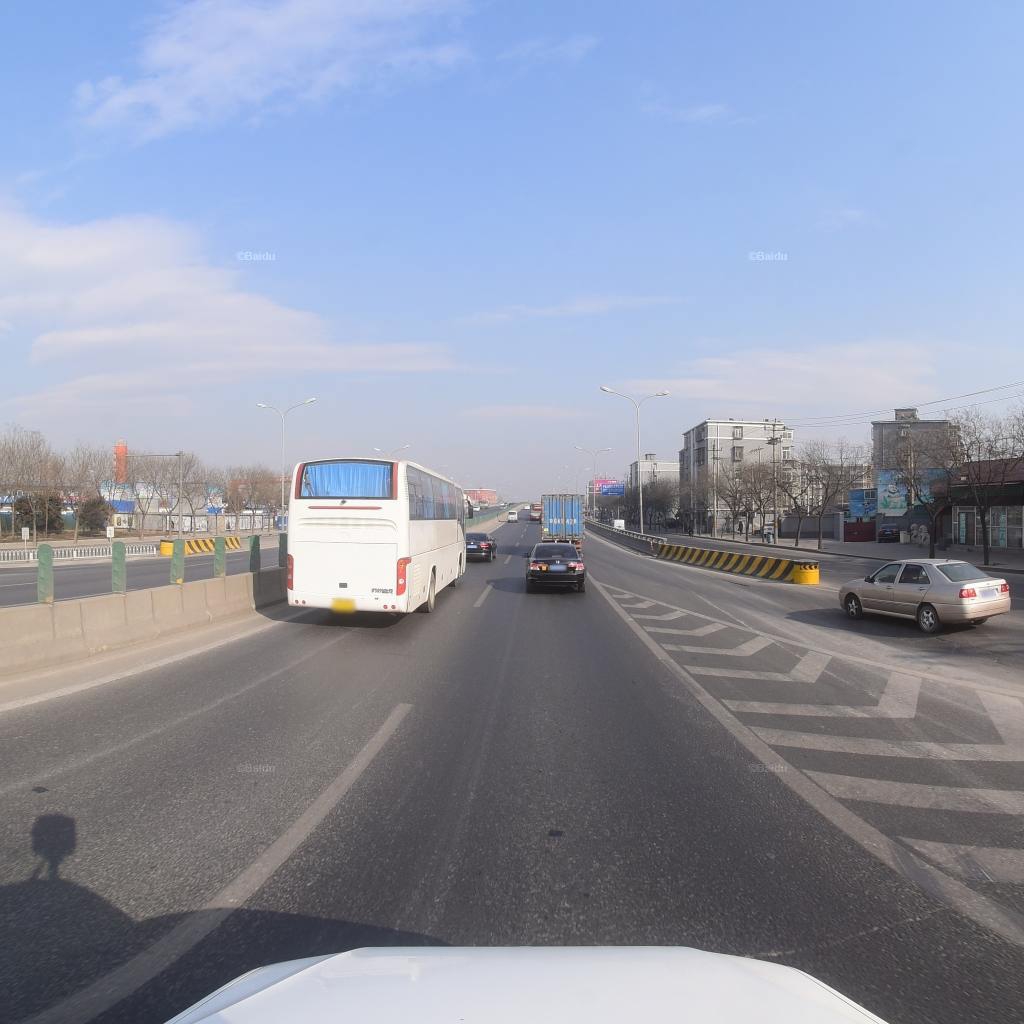
Region: Fengtai
Road damage annotations: transverse crack